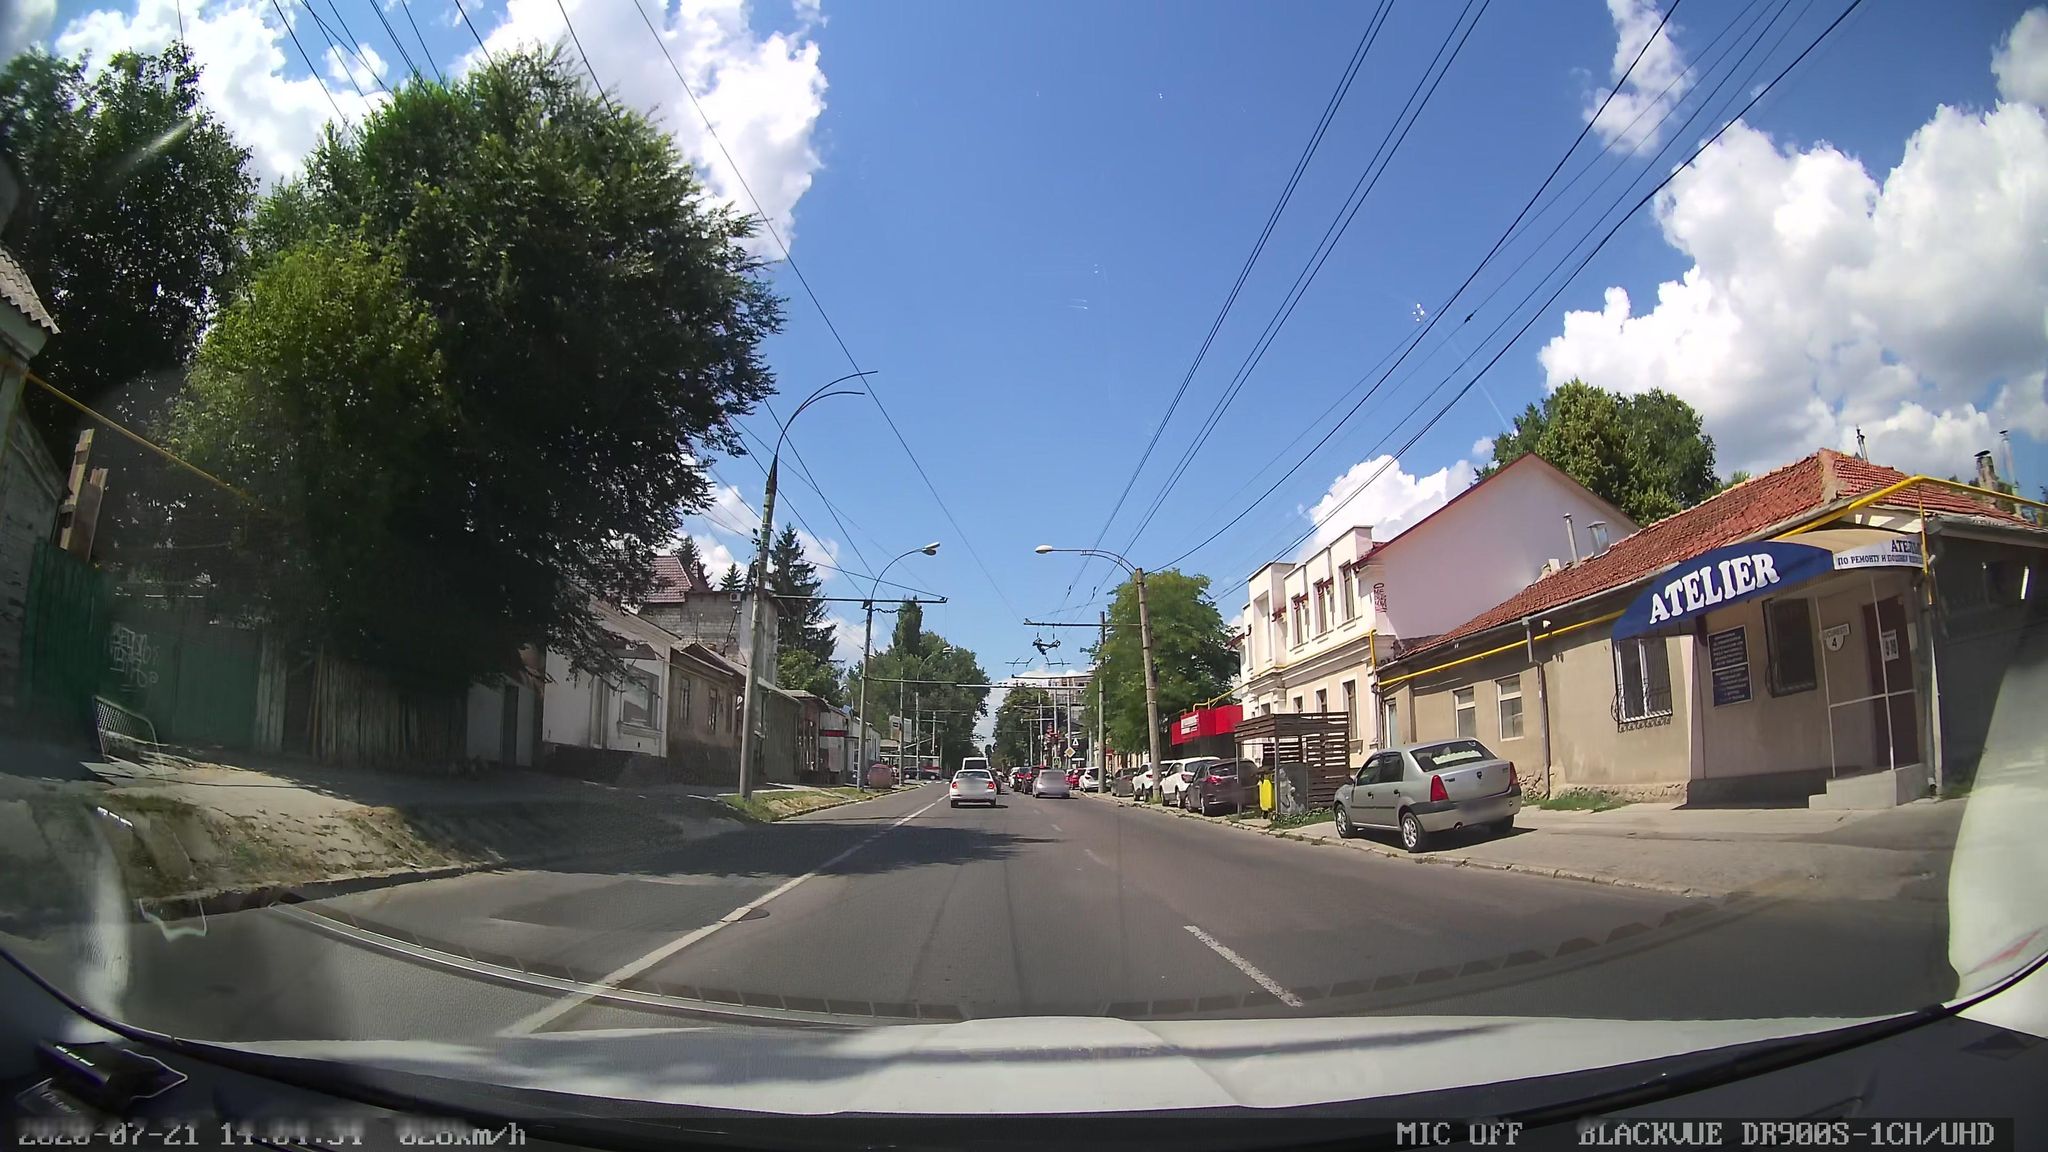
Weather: clear
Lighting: day
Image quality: good
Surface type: driving surface
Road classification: secondary
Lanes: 2
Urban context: urban centre
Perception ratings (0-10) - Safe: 1.81, Lively: 9.19, Beautiful: 1.14, Boring: 2.47, Depressing: 2.55, Wealthy: 2.33